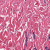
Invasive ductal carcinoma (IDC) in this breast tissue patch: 0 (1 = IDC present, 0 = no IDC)